Question:
We are going to create History Mechanism for our changes in DB ( in pic) via Triggers.
we have 600 tables.
Each record that will be changed - the trigger will insert the deleted one into .
---
regarding to the :
: clone each table in "Dart" DB and each table now will have a "sister table"
e.g. :
'Table1' will have 'Table1_History'
problems :
- -
---
: make a DB (DART_2005 in pic) and the history tables will be there
---
: use server which stores the Db which will contain the history tables.
---
which option gives the best performance ( I guess 3 is not - but is it 1 or 2 or same ?)
Does option 2 is acting like "linked server" ( in queries we will need to select from both DB's...)
What is the best practice approach ?
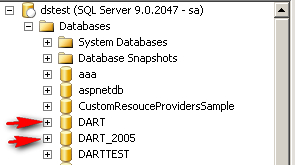
Answer: All three approaches are viable and have similar performance based on your network speed, but each one will cause you a lot of headaches on a system with many concurrent users.
Since your will be inserting/updating multiple tables in one transaction with a very different access pattern (source table is random, history table is sequential) you will end up with blocking and or deadlocks.
## If the existing table schema can not be changed
If you want to have a history system in place driven by your database ideally you will queue your history updates to prevent blocking problems.
- - <URL>- -
This way your history updates will be non-blocking and can not get lost.
Note: when working with SQL Server Service broker, make sure you completely understand the "Poison message" concept.
## If the existing table schema can be changed
When this is an option, I recommend working with a "Record versioning" system where every update will create a new record & your application will correctly query the most recent version of the data. To ensure proper performance the table can be partitioned to the keep the most recent version of the data in a partition and the older versions in an archive partition. (I usually have a field 'end_date' or 'expiration_date' which is set to '9999/12/31' for the currently valid record.)
This approach of course requires considerable code changes in your data model and the existing application which might be not very cost effective.